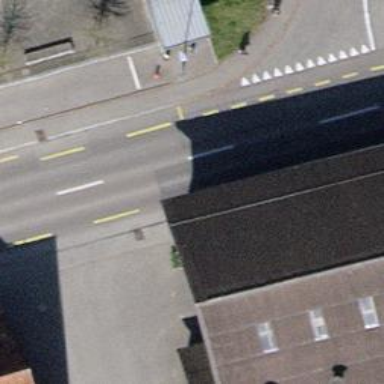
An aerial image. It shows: Public transport stop position.